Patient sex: M
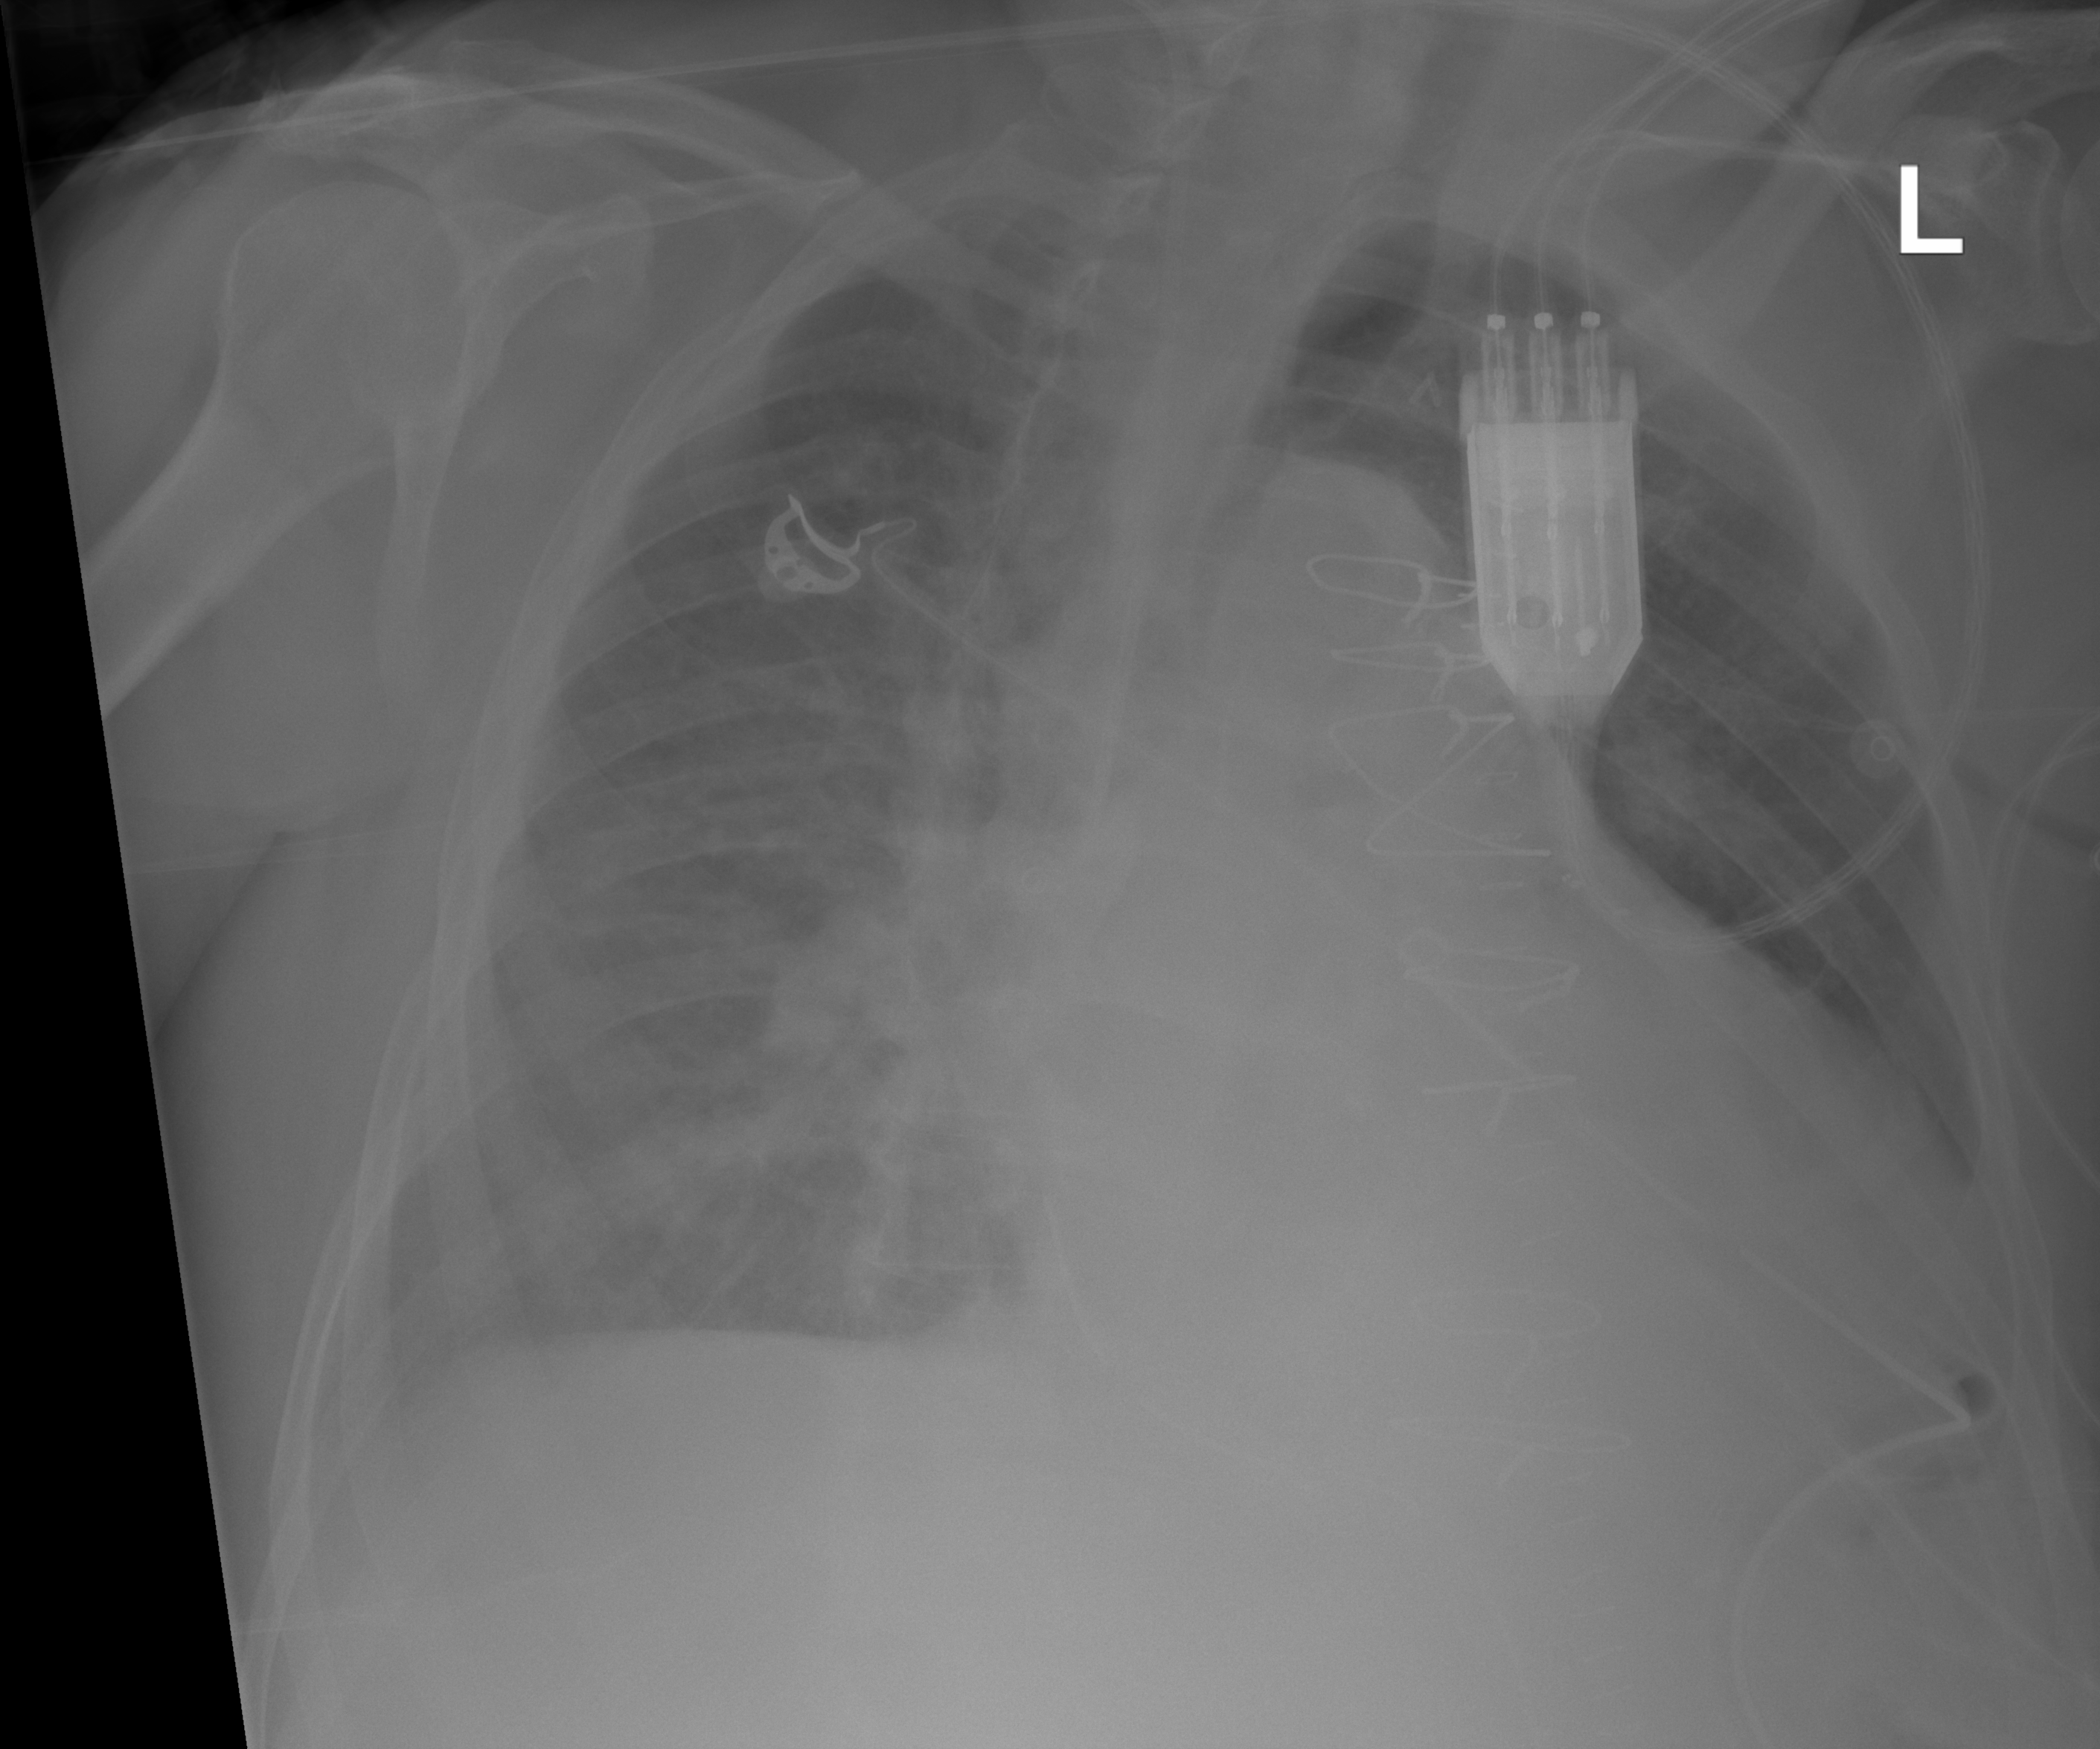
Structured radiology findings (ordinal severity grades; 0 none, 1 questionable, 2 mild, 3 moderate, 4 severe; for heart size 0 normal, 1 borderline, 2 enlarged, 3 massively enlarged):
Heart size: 1
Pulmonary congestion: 0
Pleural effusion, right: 1
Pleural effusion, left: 1
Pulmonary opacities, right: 0
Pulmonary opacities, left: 0
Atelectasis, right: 2
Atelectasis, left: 2